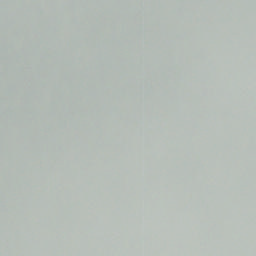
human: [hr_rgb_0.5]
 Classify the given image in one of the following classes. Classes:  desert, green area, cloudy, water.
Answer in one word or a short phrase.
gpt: cloudy